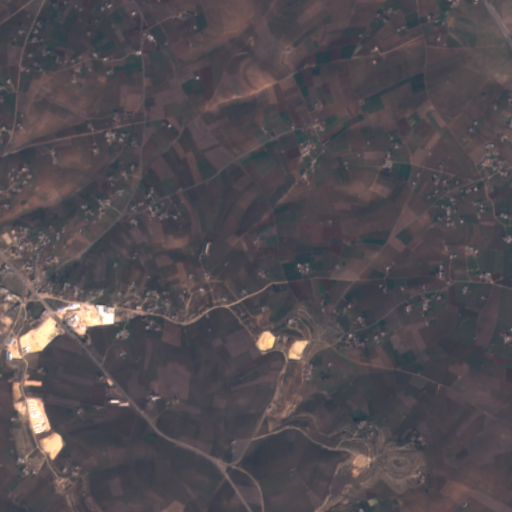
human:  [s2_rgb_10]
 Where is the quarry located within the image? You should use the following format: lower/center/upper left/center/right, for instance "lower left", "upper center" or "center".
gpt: The quarry is located in the lower left of the image.
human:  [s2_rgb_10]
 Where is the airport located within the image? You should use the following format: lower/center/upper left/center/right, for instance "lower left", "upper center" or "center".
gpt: There is no airport in the image.